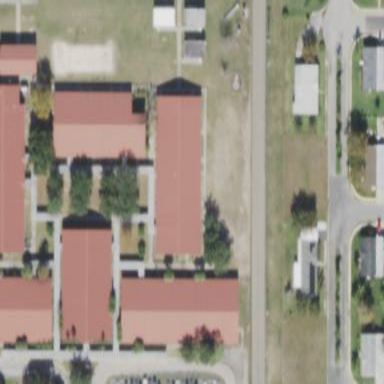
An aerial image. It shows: School.